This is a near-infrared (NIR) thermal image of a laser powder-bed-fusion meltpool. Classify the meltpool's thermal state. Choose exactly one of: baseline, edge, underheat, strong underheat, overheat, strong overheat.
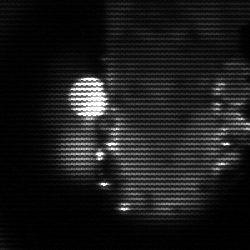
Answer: strong underheat